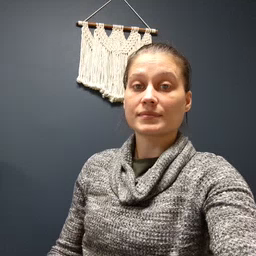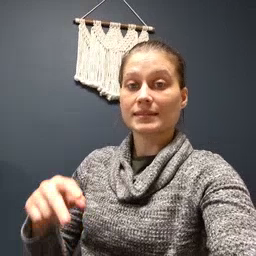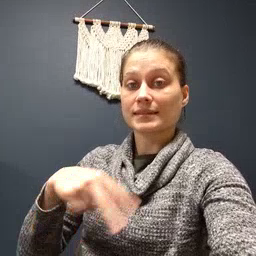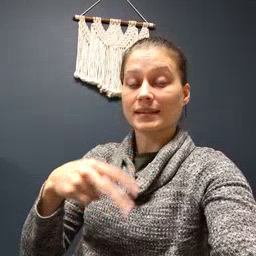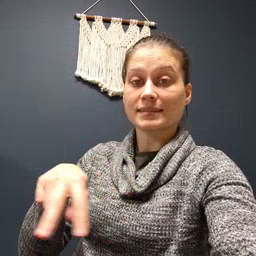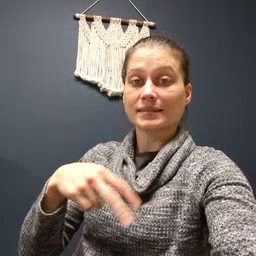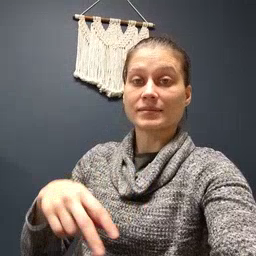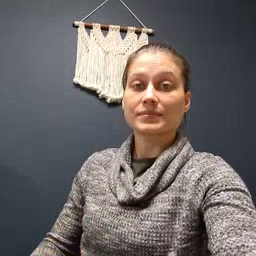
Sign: dance